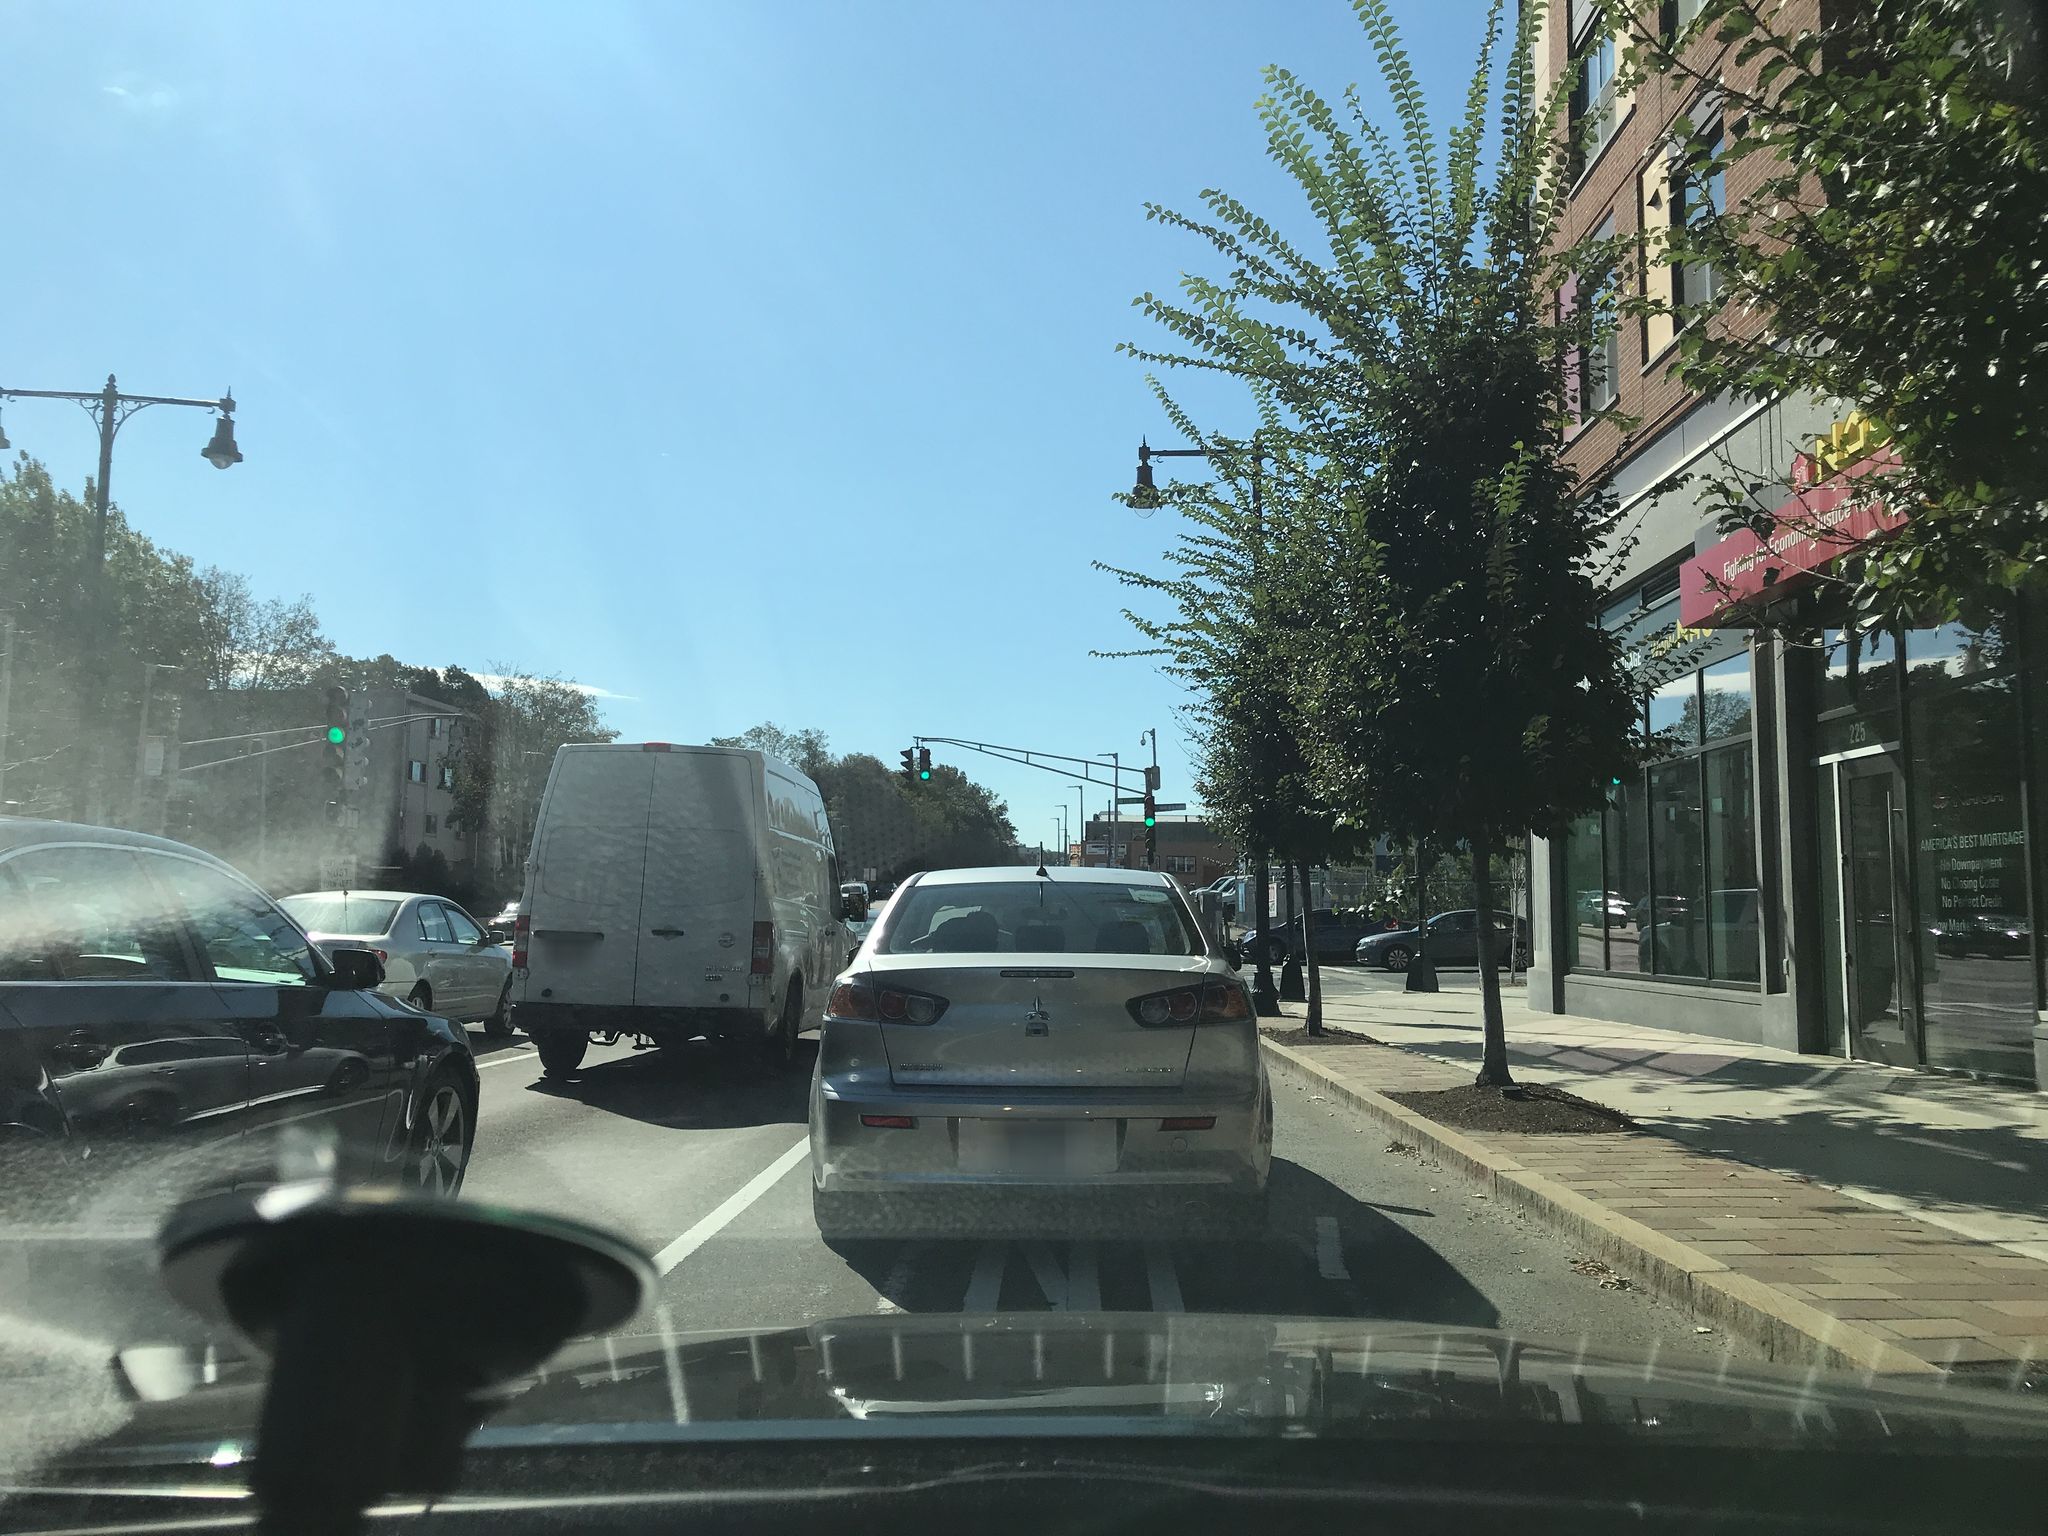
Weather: clear
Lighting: day
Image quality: good
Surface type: driving surface
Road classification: primary
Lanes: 3, 4
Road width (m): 24.7
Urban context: urban centre
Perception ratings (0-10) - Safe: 0.47, Lively: 3.42, Beautiful: 2.2, Boring: 4.64, Depressing: 6.26, Wealthy: 8.61